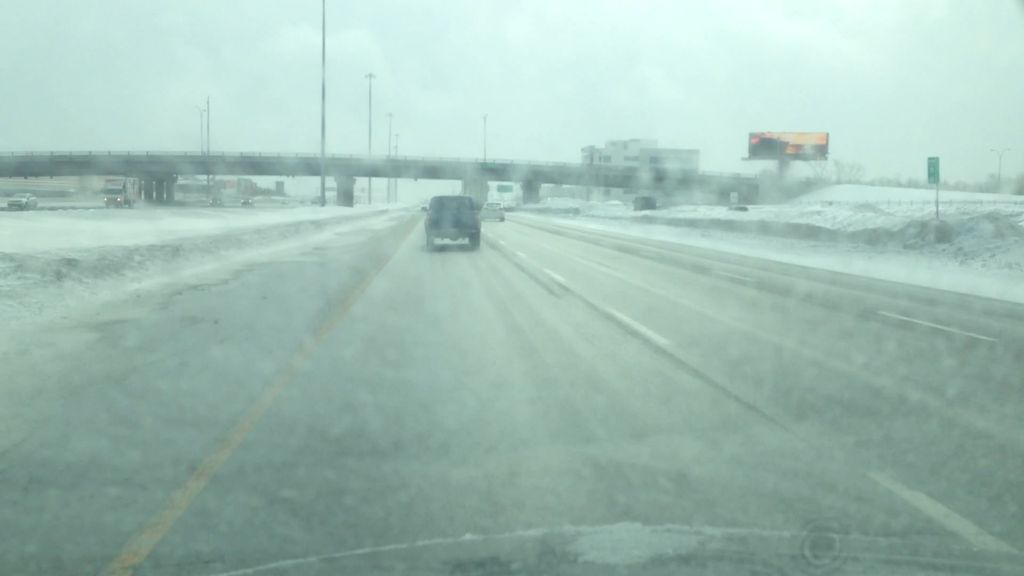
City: montreal